Question: I would like a listview that is populated by json and which look similar to the images.
I have used a normal listview from android before but i dont like the look and feel of it.
My question.
How did they create these listviews? Are they even listviews or did they use something else?
I just want a nice scrollable list for my json content.
Any ideas or suggestions would be appreciated.
Links to tutorials would also be great.
Kind regards
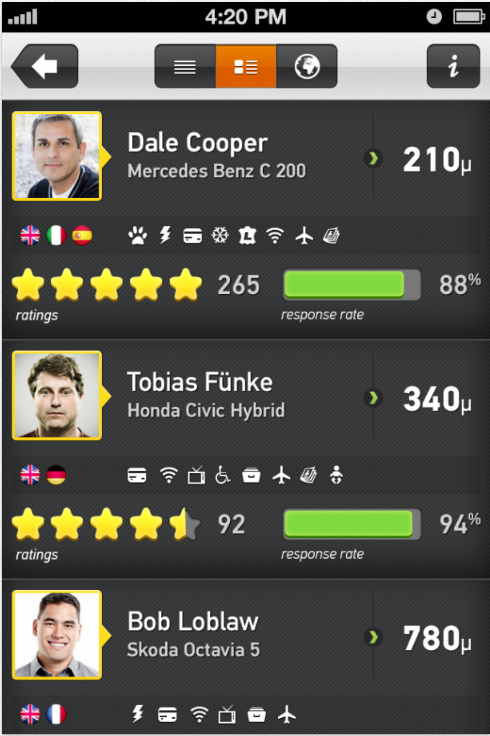
Answer: Of course listview could do that. You many define a layout xml for cell, then in the adapter's getView method, inflate cell view from the layout xml, then configure elements in the cell according to your data.